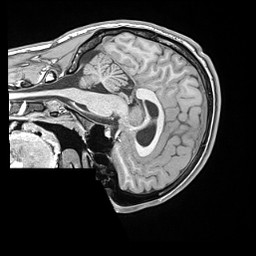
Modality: T1w
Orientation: sagittal
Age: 17
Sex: male
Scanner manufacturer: siemens
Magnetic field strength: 1.5 T
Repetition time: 2.04 s
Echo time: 0.00308 s